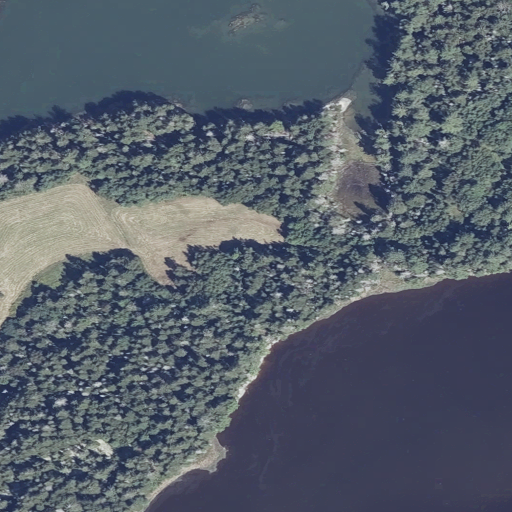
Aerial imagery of cape in Maine named Boot Neck containing open water, evergreen forest, herbaceous wetlands, grassland, mixed forest, and woody wetlands